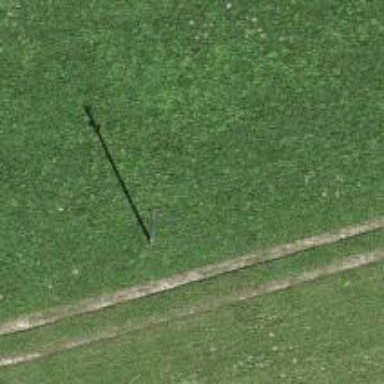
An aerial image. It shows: Power pole.